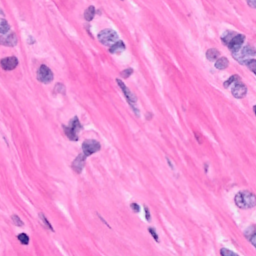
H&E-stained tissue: Breast